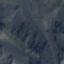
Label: HerbaceousVegetation